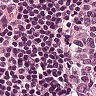
Metastatic tissue present: no